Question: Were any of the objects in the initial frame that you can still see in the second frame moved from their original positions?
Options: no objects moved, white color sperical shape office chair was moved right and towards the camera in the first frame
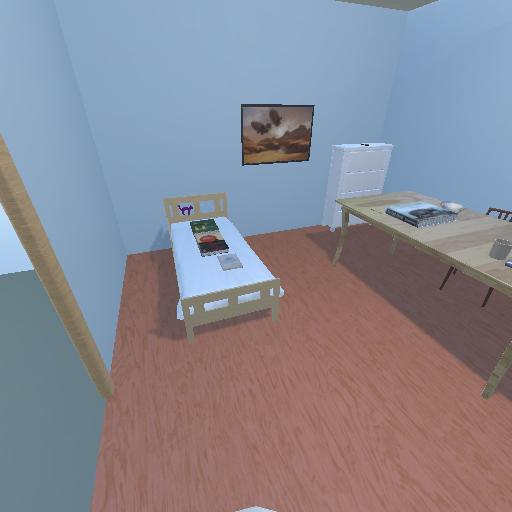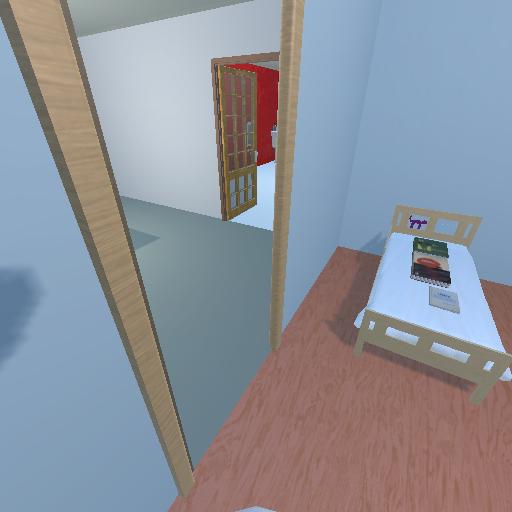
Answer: no objects moved